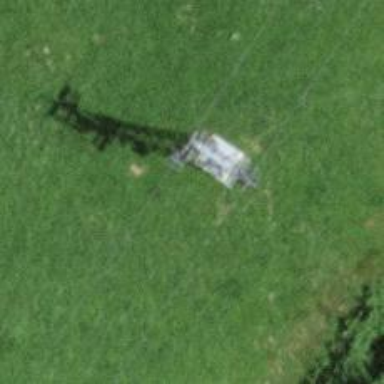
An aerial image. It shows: Pylon for aerialway.